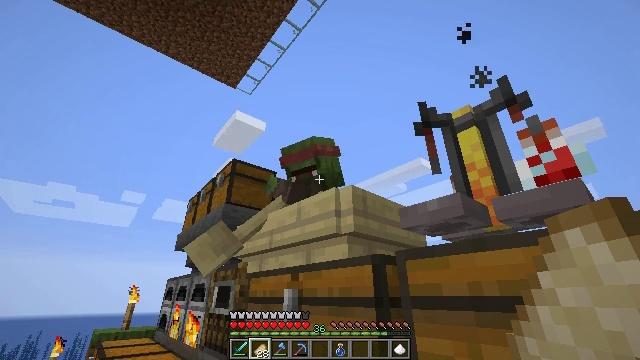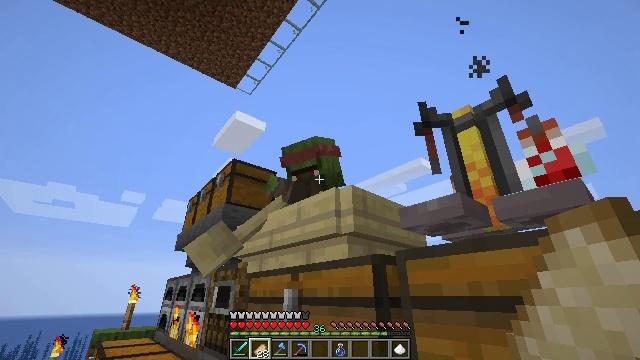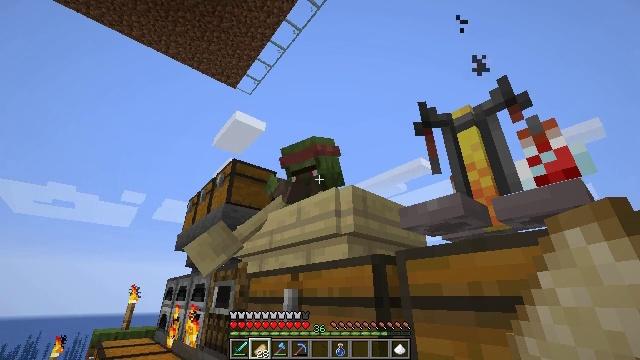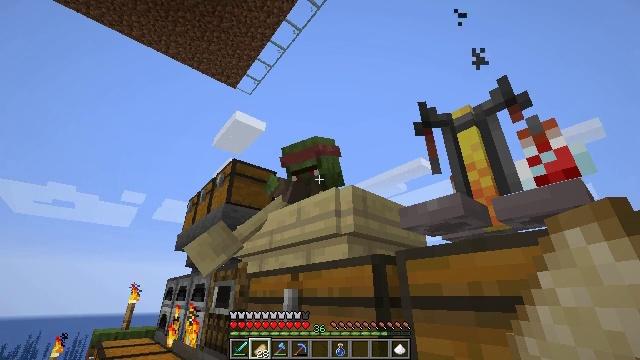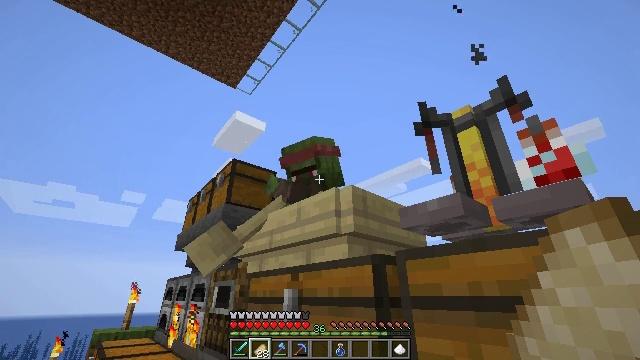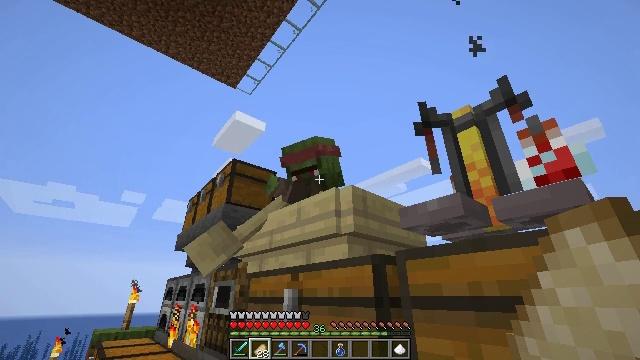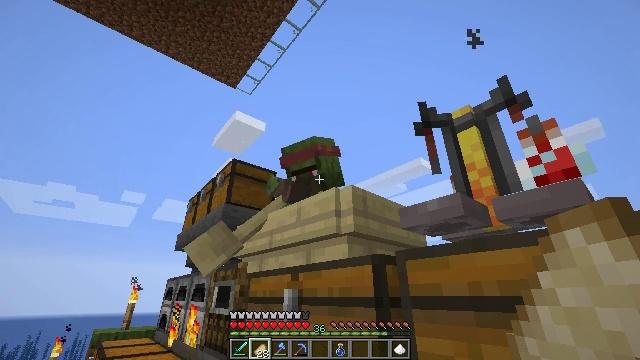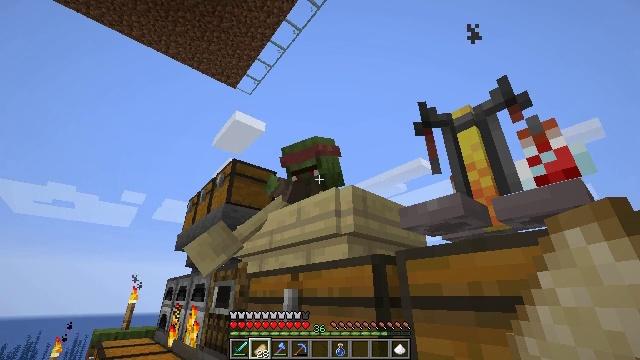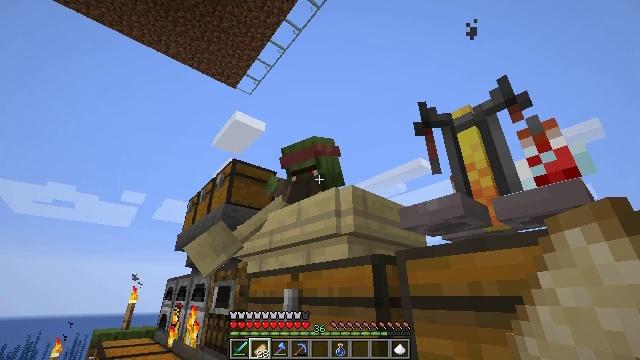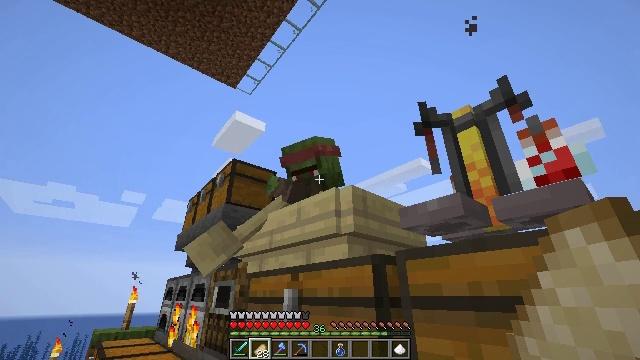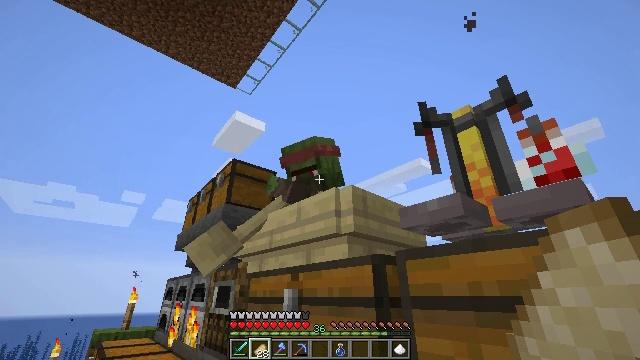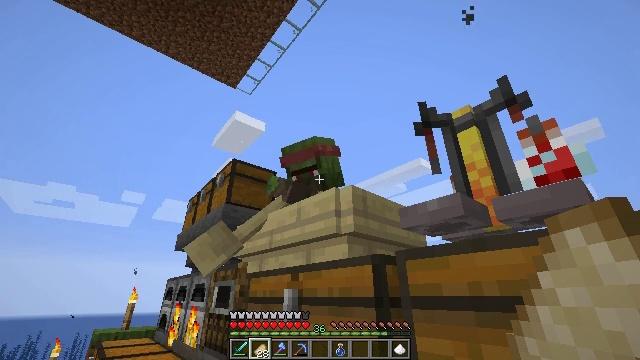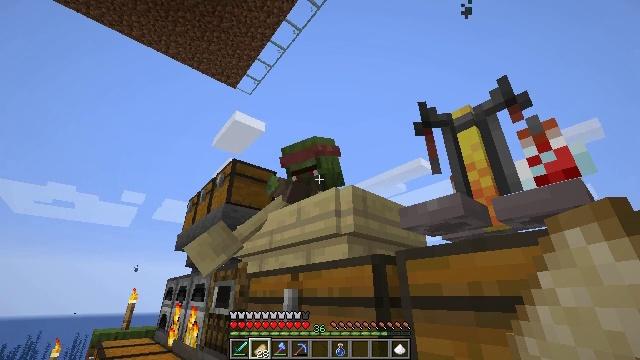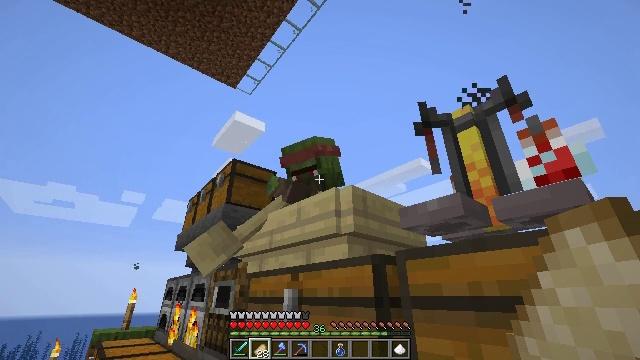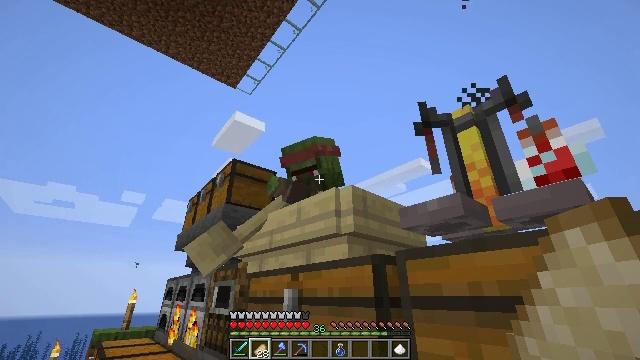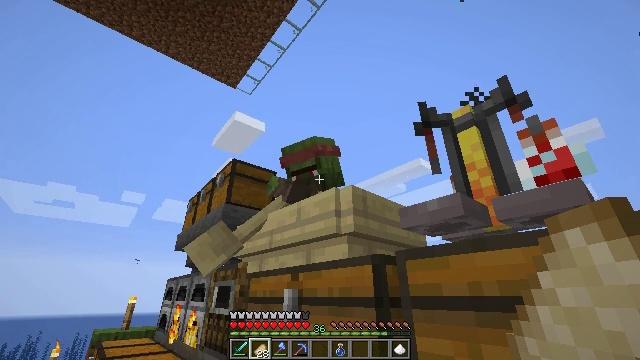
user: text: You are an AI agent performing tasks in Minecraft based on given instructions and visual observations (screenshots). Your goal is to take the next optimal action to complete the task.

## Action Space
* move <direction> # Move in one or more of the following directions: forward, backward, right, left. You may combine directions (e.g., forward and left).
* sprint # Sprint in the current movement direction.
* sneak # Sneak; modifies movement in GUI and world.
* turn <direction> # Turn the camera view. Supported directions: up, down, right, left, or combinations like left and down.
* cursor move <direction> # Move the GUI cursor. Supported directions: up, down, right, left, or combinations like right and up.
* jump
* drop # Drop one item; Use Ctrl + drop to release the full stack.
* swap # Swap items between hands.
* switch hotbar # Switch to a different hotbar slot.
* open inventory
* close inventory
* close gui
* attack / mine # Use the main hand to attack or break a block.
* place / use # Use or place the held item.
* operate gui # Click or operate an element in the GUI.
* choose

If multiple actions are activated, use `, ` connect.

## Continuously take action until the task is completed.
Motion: motion action
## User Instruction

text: Mix spider eye, mushroom, and sugar to make a fermented spider eye.
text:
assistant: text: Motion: no_op
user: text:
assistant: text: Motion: no_op
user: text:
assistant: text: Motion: no_op
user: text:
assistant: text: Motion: no_op
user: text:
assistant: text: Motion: no_op
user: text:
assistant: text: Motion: no_op
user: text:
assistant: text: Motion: no_op
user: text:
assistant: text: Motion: no_op
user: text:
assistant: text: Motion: no_op
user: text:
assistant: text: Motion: no_op
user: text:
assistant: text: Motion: no_op
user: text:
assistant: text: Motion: no_op
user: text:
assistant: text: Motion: no_op
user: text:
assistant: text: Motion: no_op
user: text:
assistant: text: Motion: no_op
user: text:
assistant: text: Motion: no_op
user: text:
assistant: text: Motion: no_op
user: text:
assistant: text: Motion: no_op
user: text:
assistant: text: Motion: no_op
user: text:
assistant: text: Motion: no_op
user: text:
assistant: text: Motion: no_op
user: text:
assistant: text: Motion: no_op
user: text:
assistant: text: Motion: no_op
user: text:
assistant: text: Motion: no_op
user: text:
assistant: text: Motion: no_op
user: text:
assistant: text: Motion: no_op
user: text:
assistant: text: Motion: no_op
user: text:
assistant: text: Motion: no_op
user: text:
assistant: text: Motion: no_op
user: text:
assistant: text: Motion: no_op